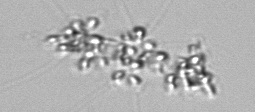
Label: Chaetoceros_didymus_TAG_external_flagellate